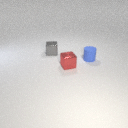
small blue rubber cylinder to the right of small red metal cube